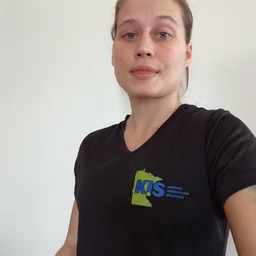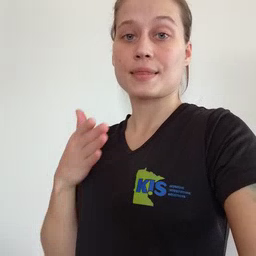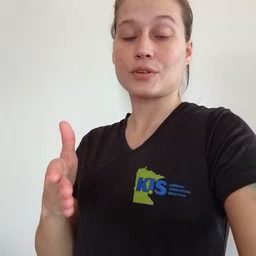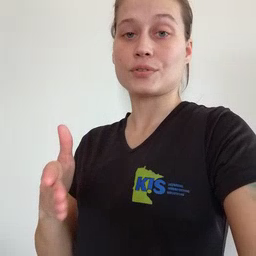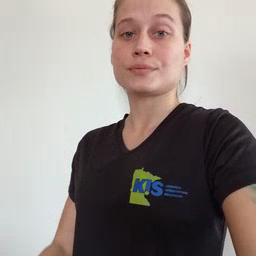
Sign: there